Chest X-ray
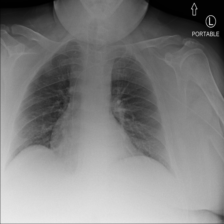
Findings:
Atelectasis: negative
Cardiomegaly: negative
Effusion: negative
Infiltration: negative
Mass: negative
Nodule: negative
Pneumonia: negative
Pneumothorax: negative
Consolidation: negative
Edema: negative
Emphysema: negative
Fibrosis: negative
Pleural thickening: negative
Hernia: negative